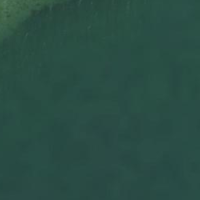
EUNIS habitat code: 14
Species observed at this site:
Corvus corone
Podiceps cristatus
Fulica atra
Alcedo atthis
Buteo buteo
Sylvia atricapilla
Chroicocephalus ridibundus
Luscinia megarhynchos
Larus michahellis
Cygnus olor
Cuculus canorus
Pica pica
Phoenicurus ochruros
Falco tinnunculus
Anas platyrhynchos
Sturnus vulgaris
Troglodytes troglodytes
Chloris chloris
Corvus frugilegus
Passer domesticus
Fringilla coelebs
Lanius collurio
Regulus ignicapilla
Coloeus monedula
Turdus merula
Columba palumbus
Phalacrocorax carbo
Parus major
Hirundo rustica
Milvus migrans
Milvus milvus
Sterna hirundo
Motacilla alba